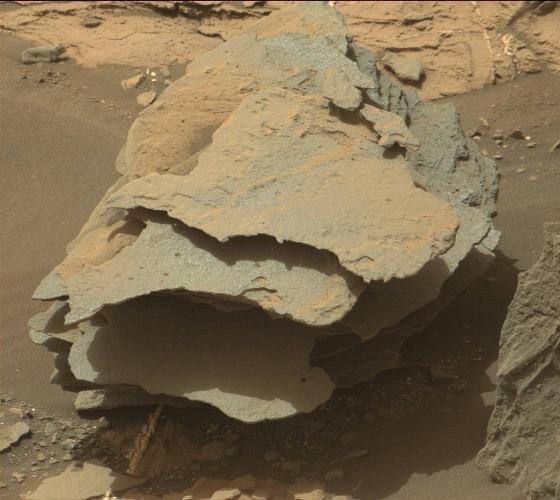
Terrain classes present: Bedrock, Gravel / Sand / Soil, Rock, Shadow